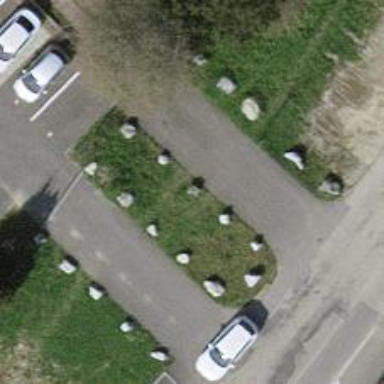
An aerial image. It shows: Block barrier.